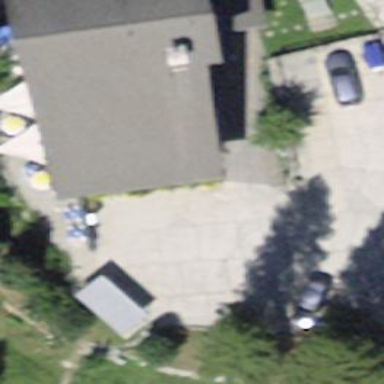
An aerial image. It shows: Guest house that serves as bed and breakfast.